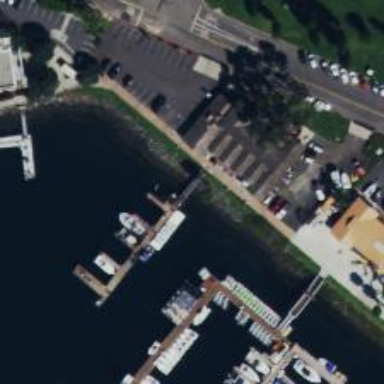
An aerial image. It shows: Pier with mooring facilities.